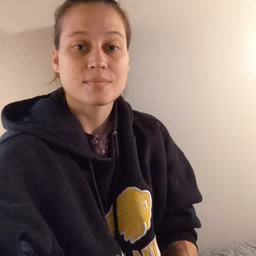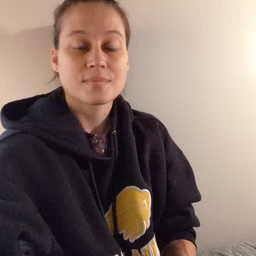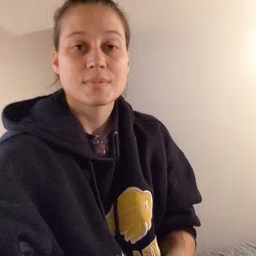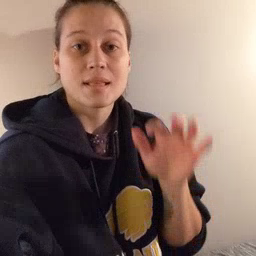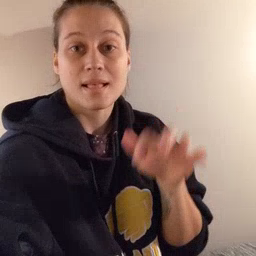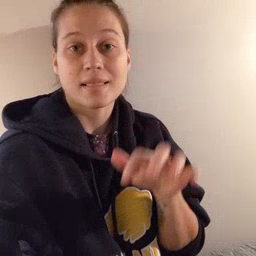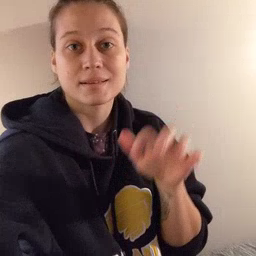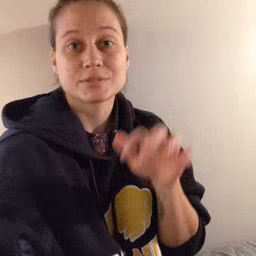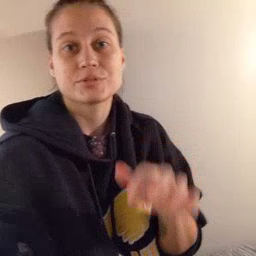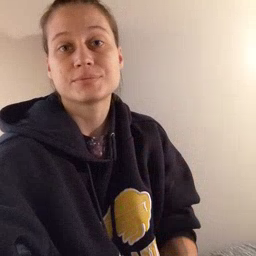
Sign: alligator